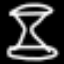
Label: hourglass